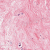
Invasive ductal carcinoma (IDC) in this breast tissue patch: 0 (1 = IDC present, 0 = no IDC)